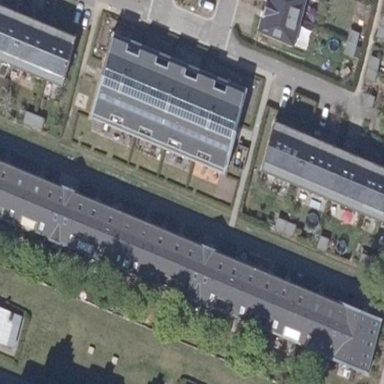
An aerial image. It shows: Terrace building.